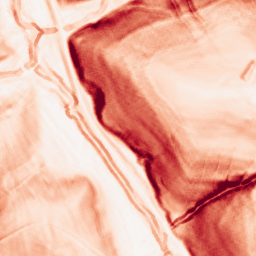
Category: morphological
Decomposition family: morphological_gradient
Decomposition parameters: size: 3
shape: diamond
Upsampling method: sinc_hamming
Upsampling parameters: scale: 2
kernel_size: 16
Upsampling scale: 2